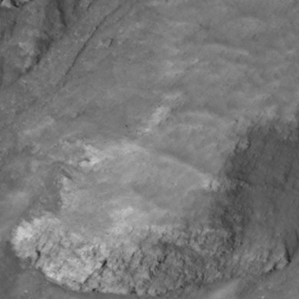
Label: non_frost